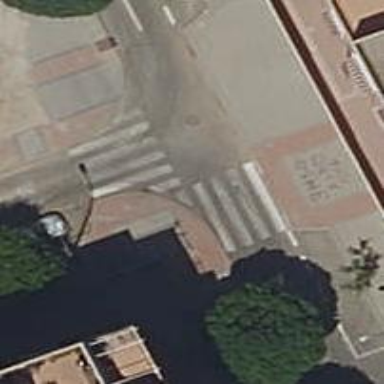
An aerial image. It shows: Zebra crossing on footway.